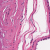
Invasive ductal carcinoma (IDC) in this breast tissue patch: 0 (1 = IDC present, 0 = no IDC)